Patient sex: M
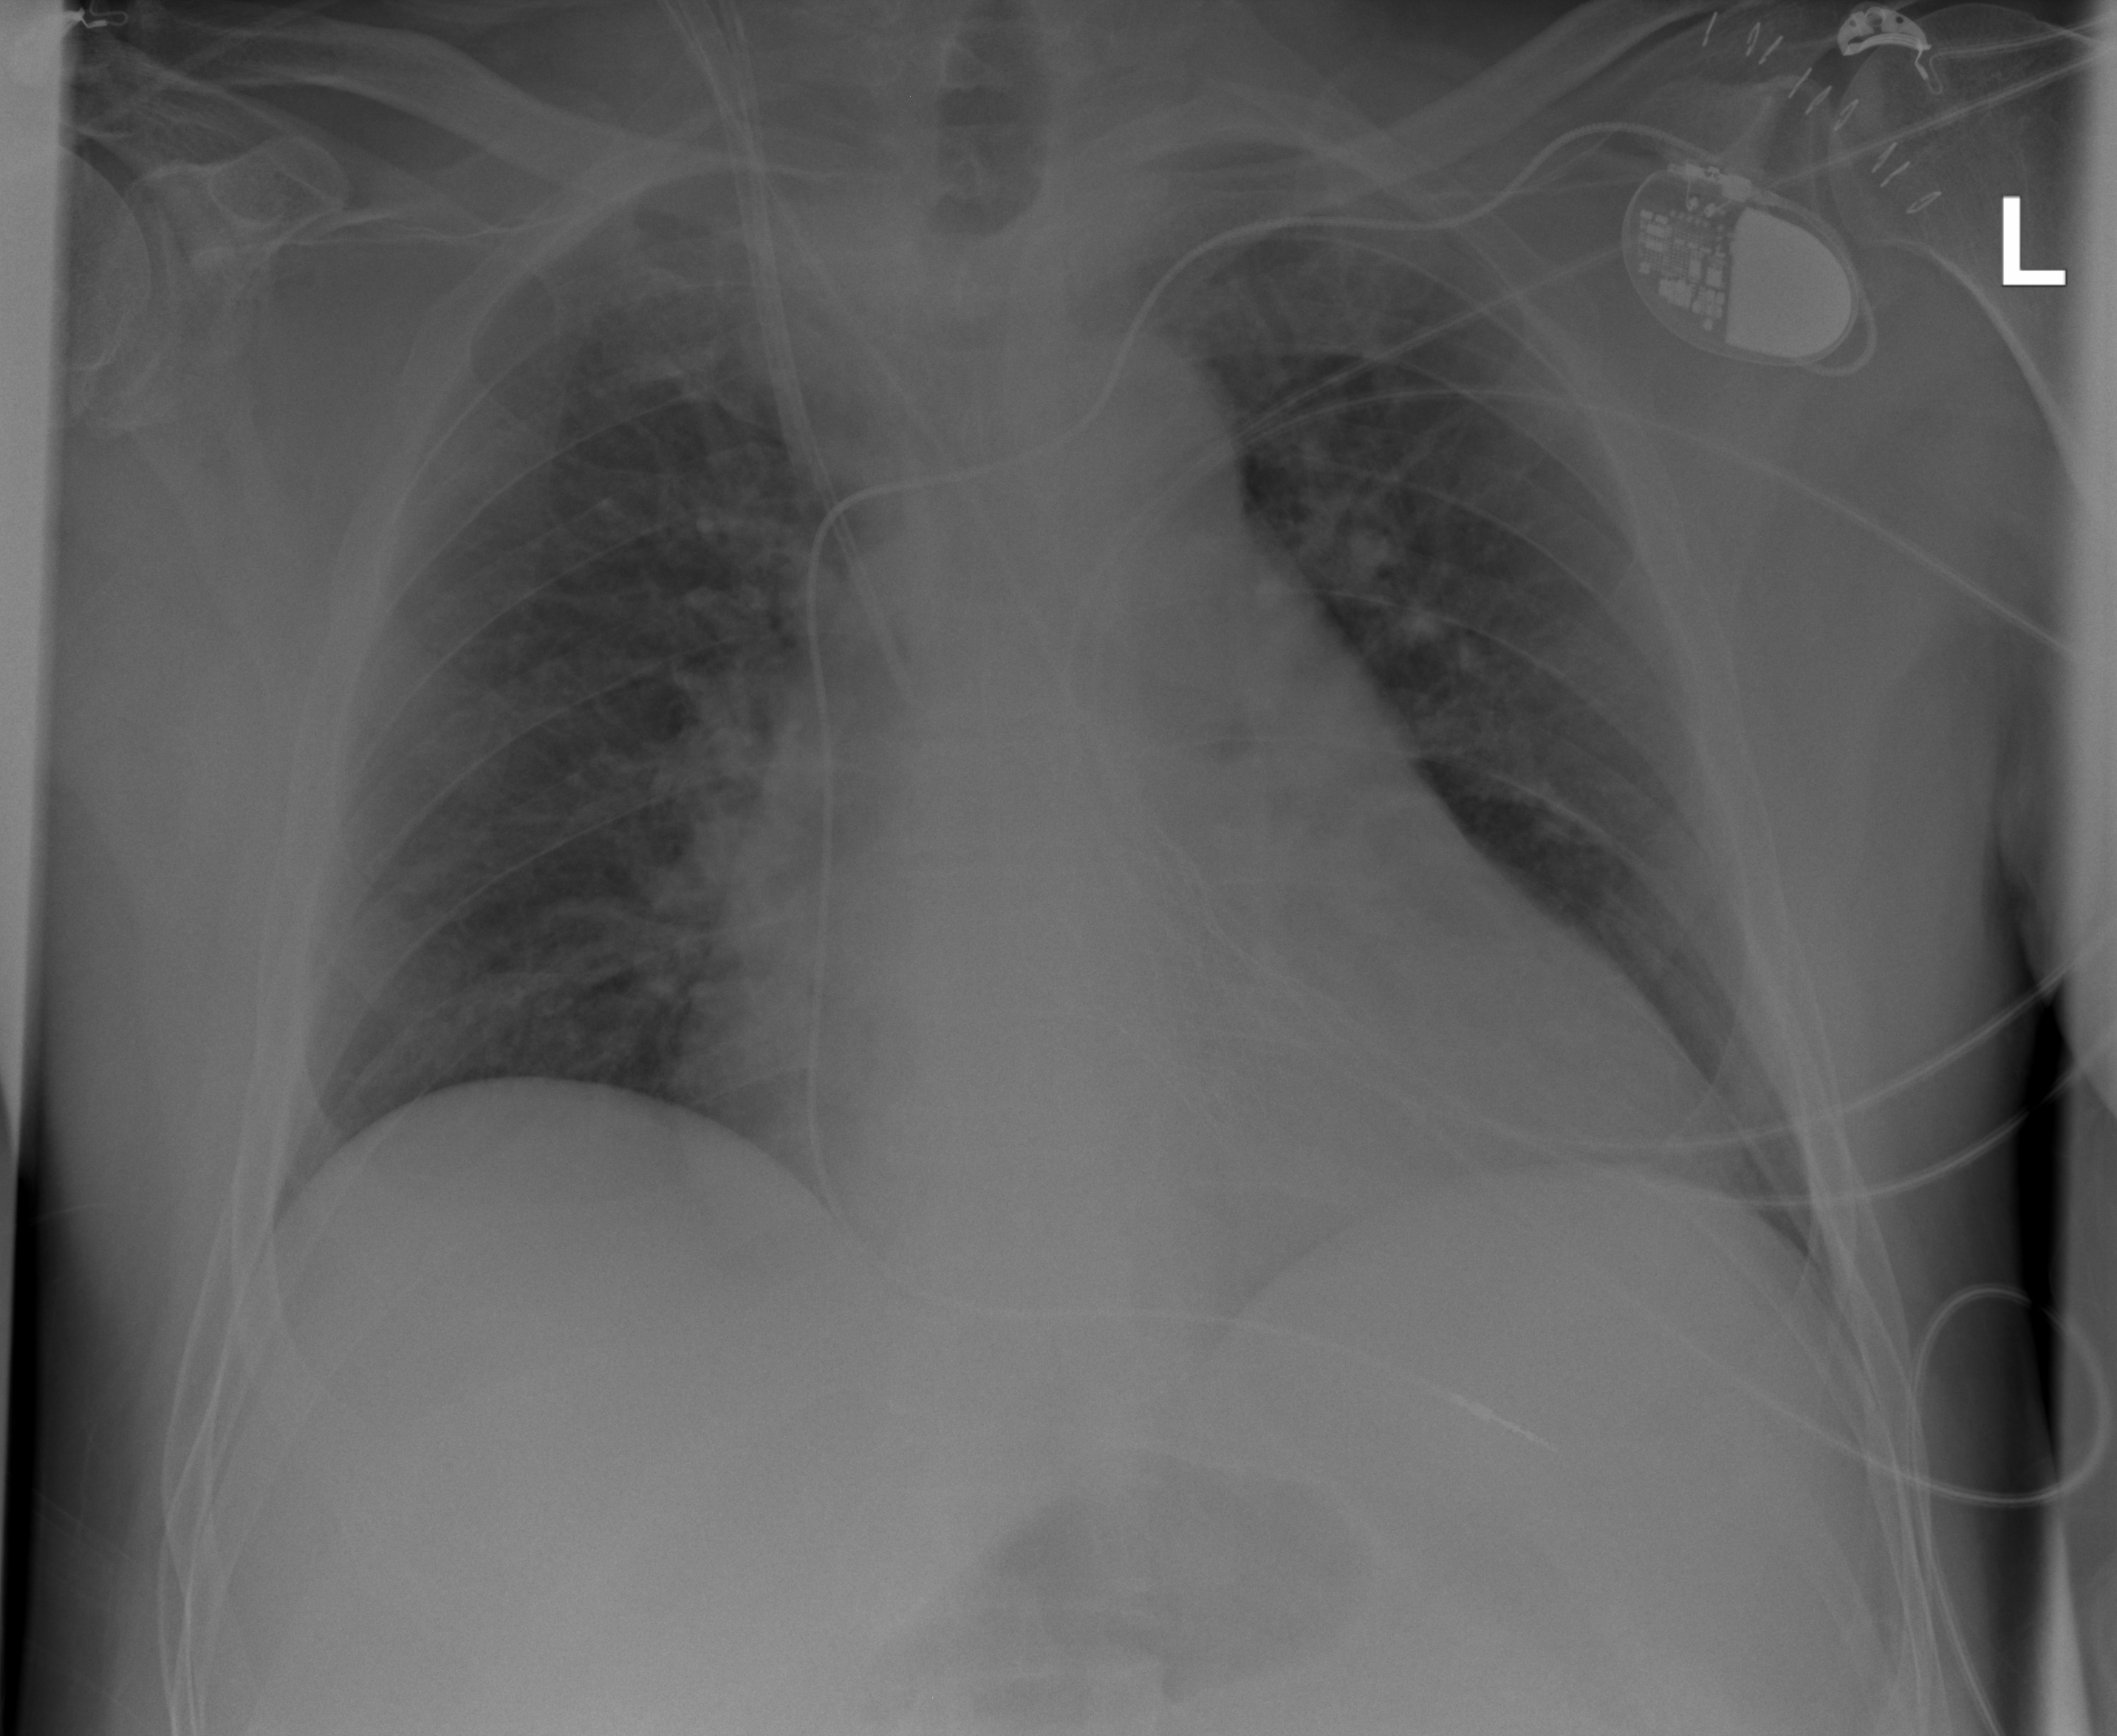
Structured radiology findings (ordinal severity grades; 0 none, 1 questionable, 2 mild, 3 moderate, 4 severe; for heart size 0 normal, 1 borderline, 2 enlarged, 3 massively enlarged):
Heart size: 3
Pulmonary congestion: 2
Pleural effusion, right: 0
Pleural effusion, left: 0
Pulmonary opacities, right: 0
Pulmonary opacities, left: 0
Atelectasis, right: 0
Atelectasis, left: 0